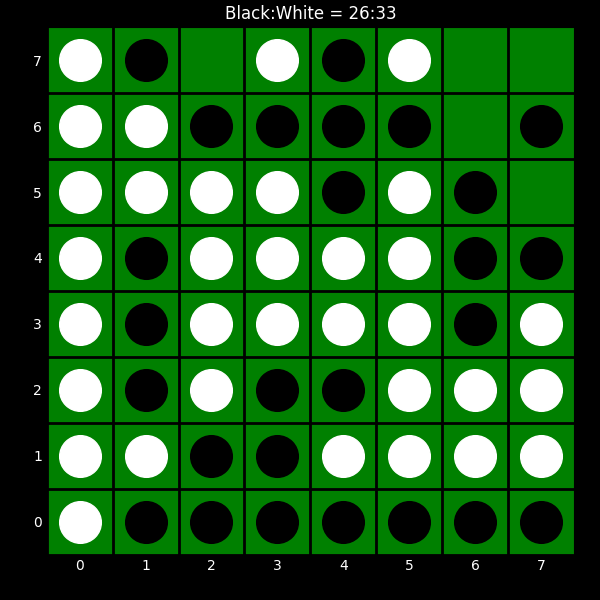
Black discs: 26
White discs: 33